Field crop: maize
Growth stage: 2
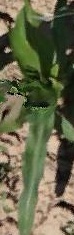
Species: maize